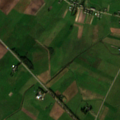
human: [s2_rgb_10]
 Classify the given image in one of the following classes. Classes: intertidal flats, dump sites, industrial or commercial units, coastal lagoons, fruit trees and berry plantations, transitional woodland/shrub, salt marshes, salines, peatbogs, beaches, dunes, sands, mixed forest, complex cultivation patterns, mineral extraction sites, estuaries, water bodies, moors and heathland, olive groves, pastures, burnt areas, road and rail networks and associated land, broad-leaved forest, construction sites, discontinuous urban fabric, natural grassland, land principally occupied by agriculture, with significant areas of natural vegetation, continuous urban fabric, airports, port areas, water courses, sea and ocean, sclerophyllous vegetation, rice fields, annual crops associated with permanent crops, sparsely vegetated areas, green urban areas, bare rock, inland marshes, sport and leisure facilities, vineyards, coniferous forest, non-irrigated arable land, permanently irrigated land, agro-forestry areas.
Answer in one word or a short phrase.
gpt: discontinuous urban fabric, non-irrigated arable land, pastures, land principally occupied by agriculture, with significant areas of natural vegetation